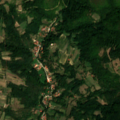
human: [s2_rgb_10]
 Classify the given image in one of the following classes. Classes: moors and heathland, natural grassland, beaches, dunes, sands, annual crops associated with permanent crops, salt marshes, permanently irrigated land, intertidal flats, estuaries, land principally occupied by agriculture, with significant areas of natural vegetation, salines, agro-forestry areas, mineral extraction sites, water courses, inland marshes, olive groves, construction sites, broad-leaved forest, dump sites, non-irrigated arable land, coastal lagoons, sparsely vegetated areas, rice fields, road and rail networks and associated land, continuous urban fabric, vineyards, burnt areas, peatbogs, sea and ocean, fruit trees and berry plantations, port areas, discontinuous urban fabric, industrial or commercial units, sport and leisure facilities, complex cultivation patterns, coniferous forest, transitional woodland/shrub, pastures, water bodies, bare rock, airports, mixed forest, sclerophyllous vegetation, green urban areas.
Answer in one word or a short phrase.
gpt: complex cultivation patterns, land principally occupied by agriculture, with significant areas of natural vegetation, broad-leaved forest, transitional woodland/shrub